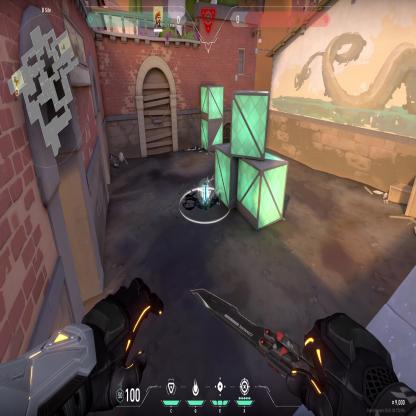
Label: planted spike